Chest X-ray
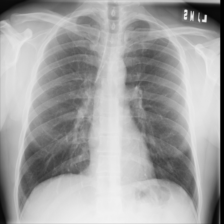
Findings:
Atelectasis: negative
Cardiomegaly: negative
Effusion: negative
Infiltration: negative
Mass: negative
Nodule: negative
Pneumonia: negative
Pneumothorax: negative
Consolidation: negative
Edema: negative
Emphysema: negative
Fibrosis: negative
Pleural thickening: negative
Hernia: negative